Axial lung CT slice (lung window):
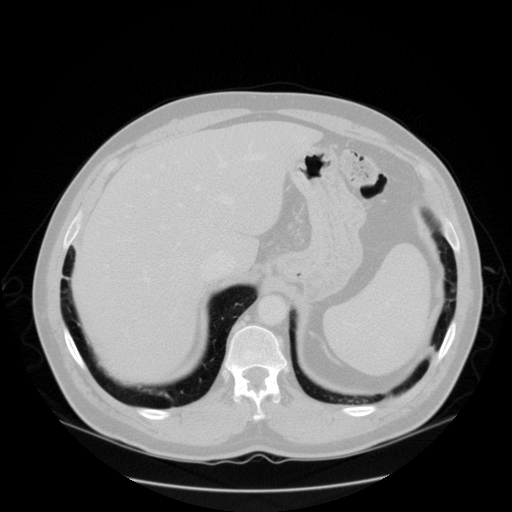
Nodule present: no